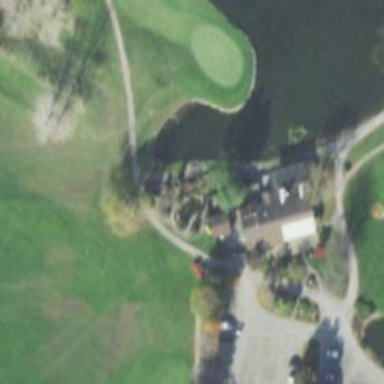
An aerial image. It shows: Service road designated as golf cart path.